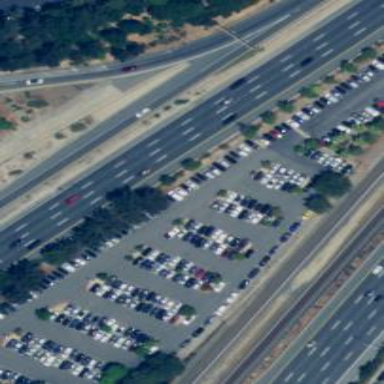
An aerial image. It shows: Parking lot with subway park-and-ride facility.